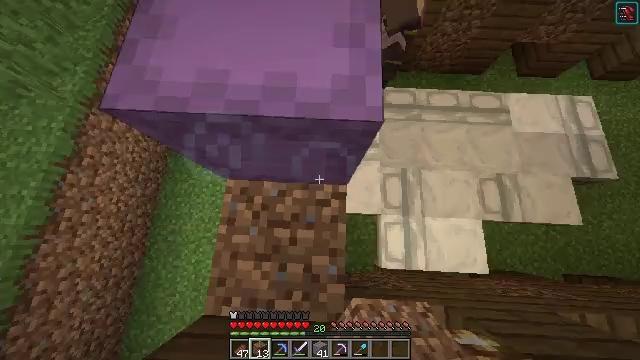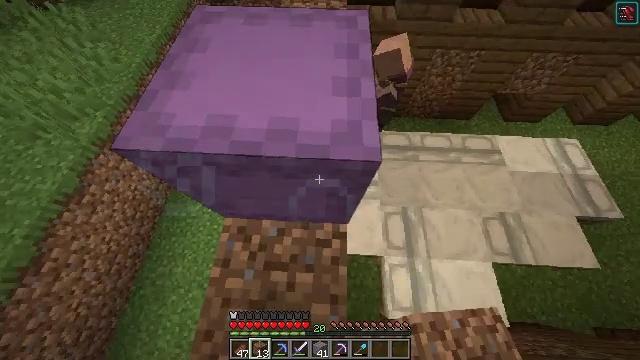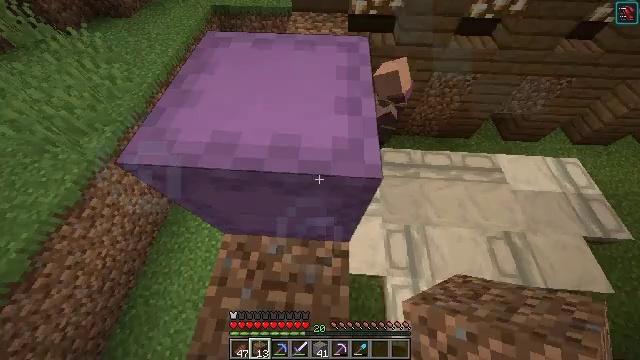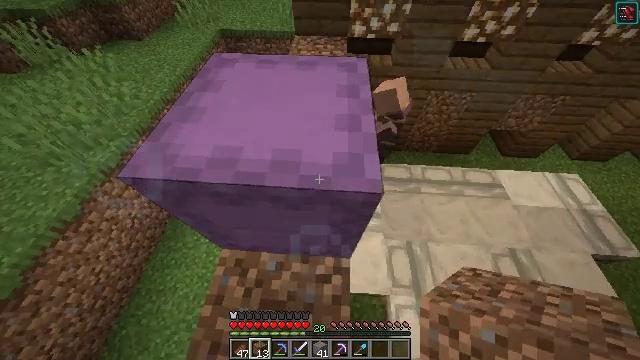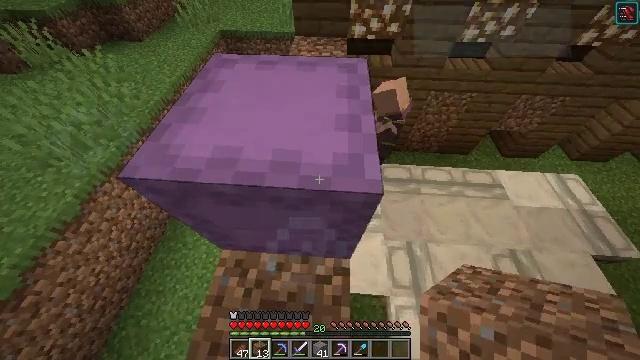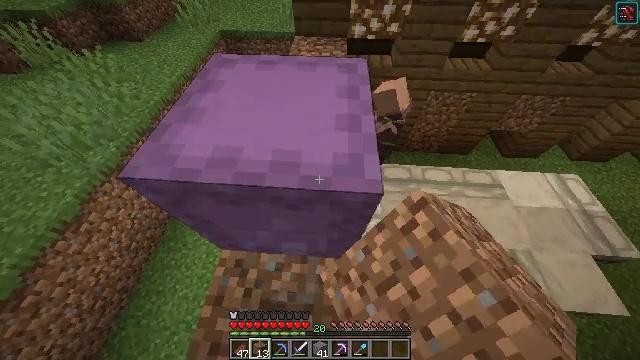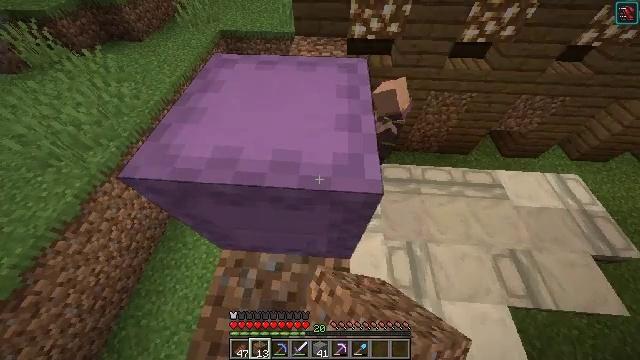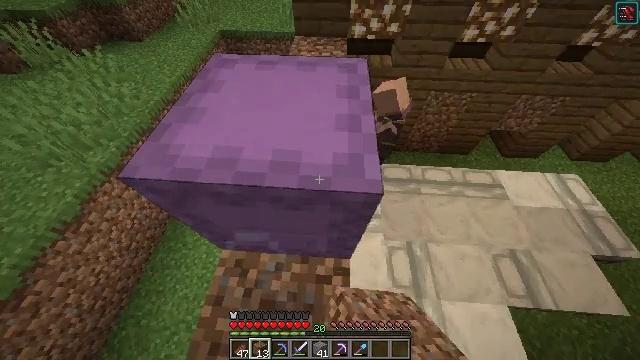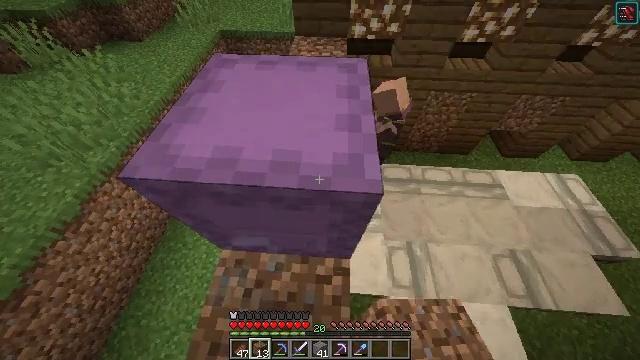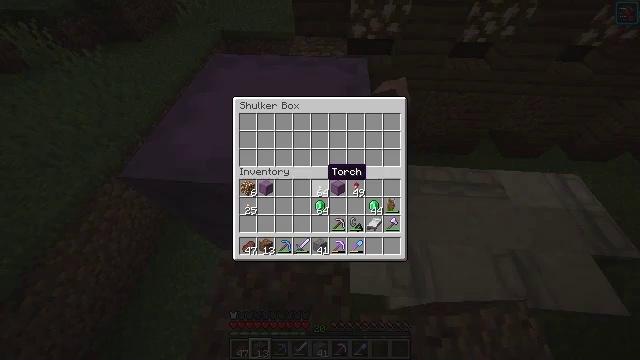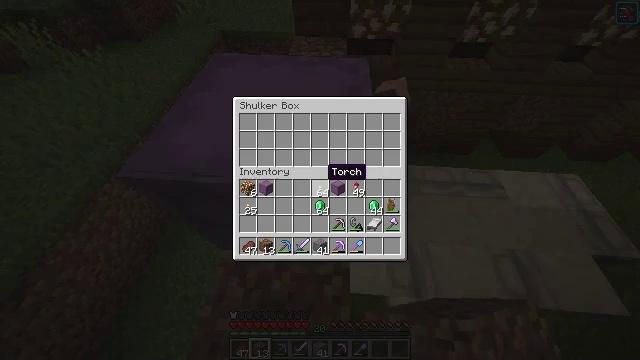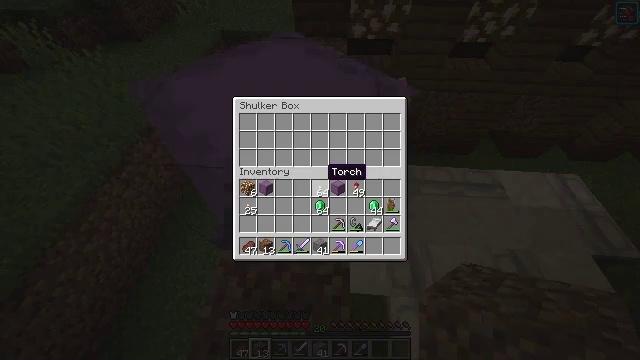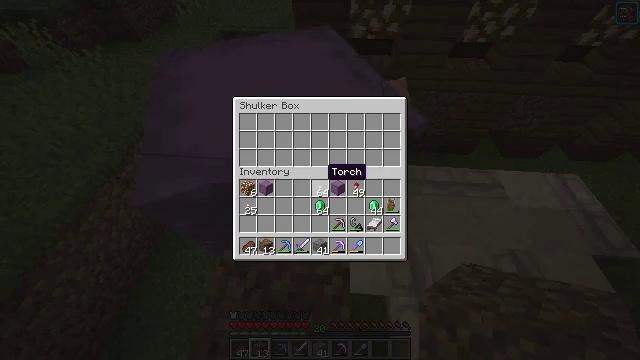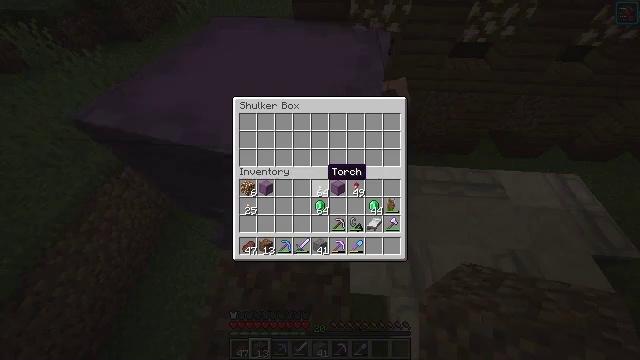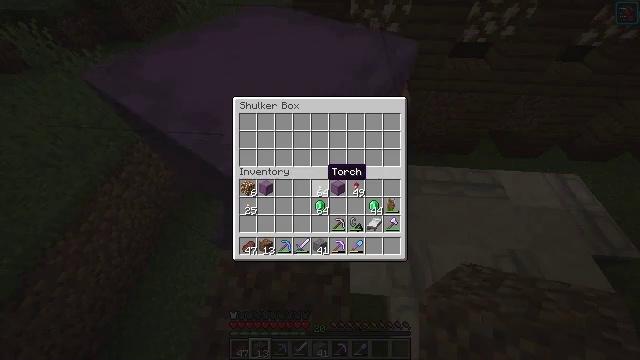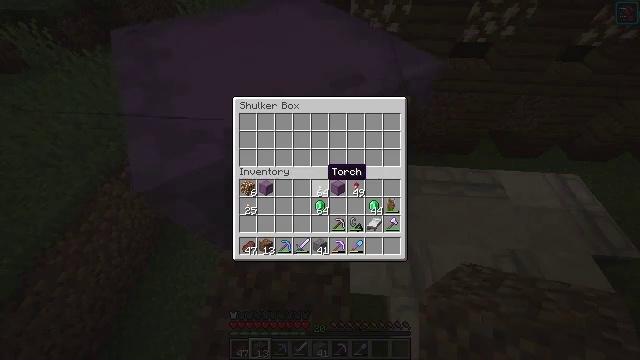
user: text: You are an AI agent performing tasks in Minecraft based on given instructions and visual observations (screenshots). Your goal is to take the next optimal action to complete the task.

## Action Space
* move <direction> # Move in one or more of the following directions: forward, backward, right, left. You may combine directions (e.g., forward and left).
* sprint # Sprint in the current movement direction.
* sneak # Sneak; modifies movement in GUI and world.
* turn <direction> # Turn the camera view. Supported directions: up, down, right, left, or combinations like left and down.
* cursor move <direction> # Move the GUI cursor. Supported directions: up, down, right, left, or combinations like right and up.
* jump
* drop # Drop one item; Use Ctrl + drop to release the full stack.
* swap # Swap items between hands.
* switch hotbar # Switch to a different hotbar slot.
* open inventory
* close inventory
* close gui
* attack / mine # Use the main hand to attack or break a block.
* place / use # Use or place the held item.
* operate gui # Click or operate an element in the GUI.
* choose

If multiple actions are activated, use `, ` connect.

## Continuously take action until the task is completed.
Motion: motion action
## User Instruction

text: Break the shulker box to collect it.
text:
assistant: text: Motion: turn up
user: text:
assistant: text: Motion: turn up
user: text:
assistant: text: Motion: turn up
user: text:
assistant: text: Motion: use / place
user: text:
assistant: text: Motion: use / place
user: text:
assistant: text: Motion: use / place
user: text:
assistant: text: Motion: no_op
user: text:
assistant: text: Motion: no_op
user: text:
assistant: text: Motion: open gui
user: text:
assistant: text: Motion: no_op
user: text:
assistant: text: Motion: no_op
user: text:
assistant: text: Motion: no_op
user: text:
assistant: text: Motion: no_op
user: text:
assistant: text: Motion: no_op
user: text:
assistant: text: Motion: no_op
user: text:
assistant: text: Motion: no_op
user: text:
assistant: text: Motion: no_op
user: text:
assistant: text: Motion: close gui
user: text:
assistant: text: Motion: no_op
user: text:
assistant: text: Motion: no_op
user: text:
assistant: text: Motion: no_op
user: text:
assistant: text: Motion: no_op
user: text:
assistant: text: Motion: no_op
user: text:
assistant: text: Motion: no_op
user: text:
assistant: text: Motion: no_op
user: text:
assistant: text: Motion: no_op
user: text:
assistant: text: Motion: no_op
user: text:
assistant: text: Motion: no_op
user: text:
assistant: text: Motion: no_op
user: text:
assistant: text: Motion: no_op